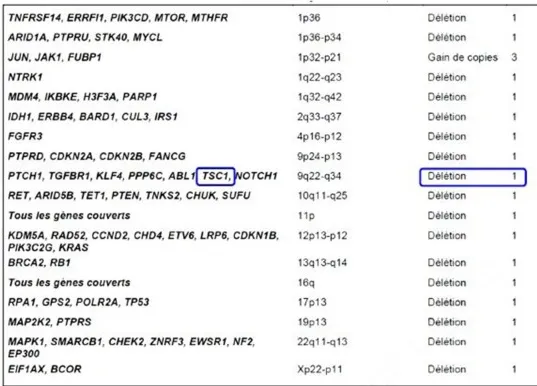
NGS 400 genes.
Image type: chart (chart)